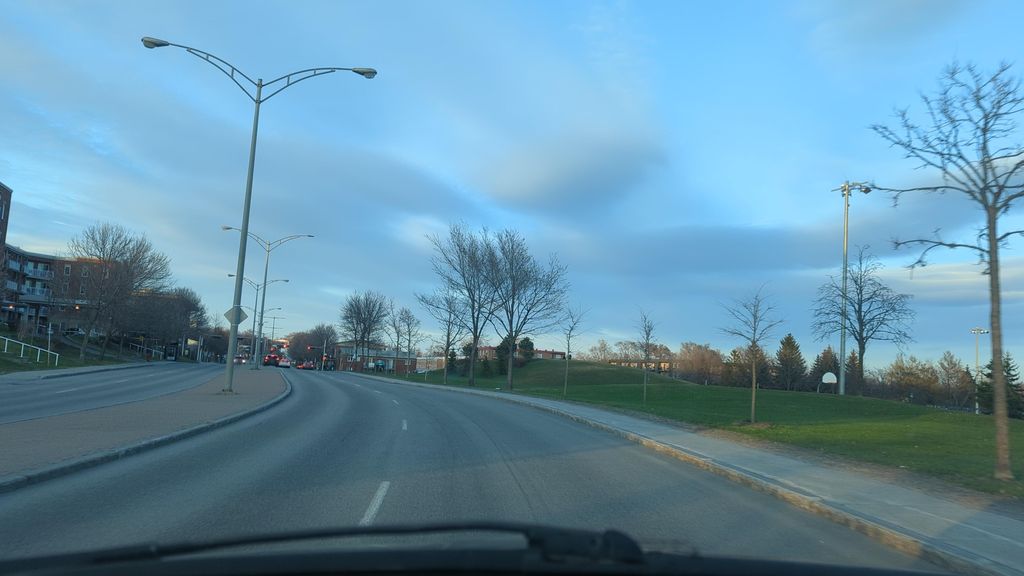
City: quebec_city